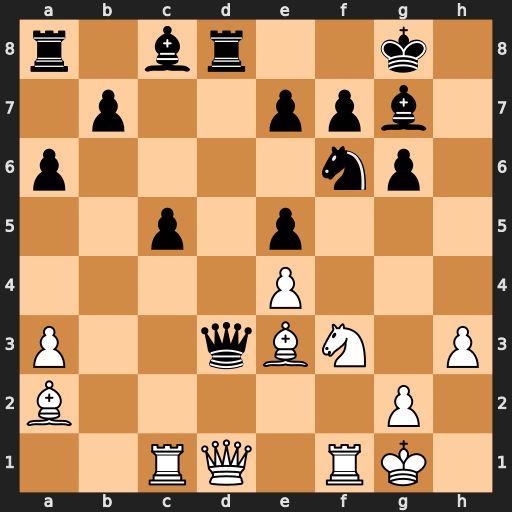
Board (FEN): r1br2k1/1p2ppb1/p4np1/2p1p3/4P3/P2qBN1P/B5P1/2RQ1RK1
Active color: w
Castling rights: -
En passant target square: -
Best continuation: Bxf7+ Kf8 Qe1